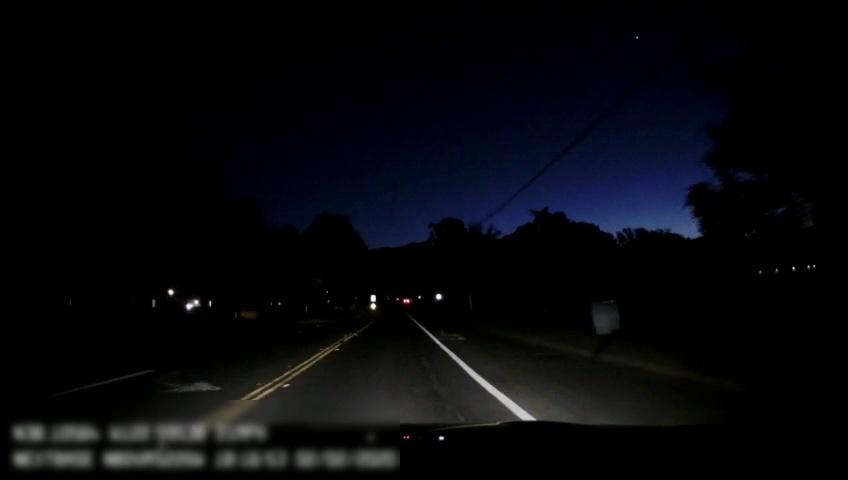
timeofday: Night
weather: Other
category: Drivable Space
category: Lanes | Alternate Lane
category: Lanes | Alternate Lane
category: Lanes | Opposite Lane